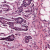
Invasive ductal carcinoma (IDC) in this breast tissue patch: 1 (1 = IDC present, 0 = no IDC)